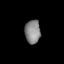
Tissue: lung
Cell type: Fibroblasts
Senescence score: 0.6231
Nuclear area (px): 359
Mean DAPI intensity: 133.838